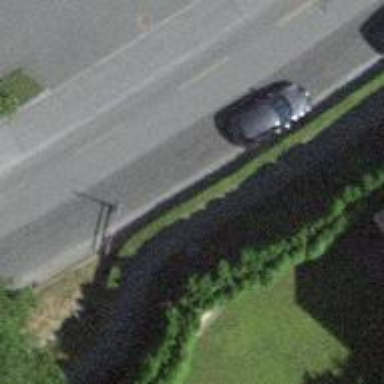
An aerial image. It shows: Sidewalk along the footway.